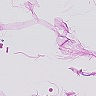
Metastatic tissue present: no